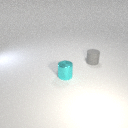
small cyan metal cylinder in front of small gray rubber cylinder